Question:
Above is a simplification of what my model looks like. My app has a 'NSWindowController' object controlling two 'NSViewController' objects for the and entities. When a user logs in to the app, they can modify user or account information by bringing up the relevant view controller. In the background I have the application periodically populating the user's logs in the application delegate on a separate thread.
I am using a separate 'NSManagedObjectContext' for the background thread and the application delegate's 'NSManagedObjectContext' for data entry in the view controllers. I would like to know a few things:
1) is this good practice? Should I create a 'NSManagedObjectContext' for each view controller and then merge the contexts whenever the user is done making changes?
2) Because the entity is created in the background thread, it has it's own 'NSManagedObjectContext'. However, each log includes information from the and , which are created in the application delegate's 'NSManagedObjectContext'. This is how I am fetching a user:
'''
- (NSManagedObjectID*) fetchUser:(NSString*) userID {
NSFetchRequest *fetchRequest = [[NSFetchRequest alloc] init];
NSEntityDescription *entity = [NSEntityDescription entityForName:@"user":inManagedObjectContext:self.managedObjectContext];
/** snip **/
}
'''
This method is called by the background thread as follows:
'''
NSManagedObjectID* userObjectID = [self fetchUser:userID];
NSManagedObject* userObject = [self.logsManagedObjectContext objectWithID:userObjectID];
'''
Is what I'm doing in 'fetchUser' thread-safe? Do I need to lock the main managed object context while fetching a user in case one of the views is modifying the same user? From <URL> that I may have to do so. So far I haven't run into any problems but I don't want to leave a potential edge case.
3) When one of the view controllers makes changes to the application delegate's 'NSManagedObjectContext' it posts a notification that is handled as follows:
'''
- (void)contextDidSave:(NSNotification *)notification {
SEL selector = @selector(mergeChangesFromContextDidSaveNotification:);
[self.logManagedObectContext performSelector:selector onThread:backgroundThread withObject:notification waitUntilDone:NO];
}
'''
Is this how I should handle the merge or should I be merging the application delegate's 'NSManagedObjectContext' instead? I found that doing that (on the main thread) locked up the UI.
Any help will be appreciated.
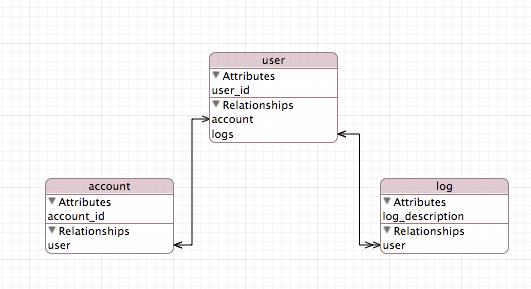
Answer: 'NSManagedObjectContext' objects are not thread-safe. This means that if you wish to access Core Data from multiple threads, you will need one for each thread (and created on the thread too). Each of these can use the same 'NSPersistentStoreCoordinator', which will serialise access to the persistent store.
This occurs because each 'NSManagedObjectContext' 'NSPersistentStoreCoordinator'. By following these rules, you should remain thread-safe.
As you're already doing, 'NSManagedObjectID' objects should be used to pass Core Data objects from one MOC to another (and by extension from one thread to another). However you are calling 'fetchUser:' which uses the MOC from your main thread, on a background one. This isn't correct. That 'fetchUser:' method call must be called from the main thread. Of course, there's nothing to stop you from retrieving the user in the background thread using the background MOC.
In summary, always make calls to an 'NSManagedObjectContext' from the thread it was created in.
The trick here is to make sure that both MOCs know about the other's saves, so you must register to receive the notifications from each context. You should then be performing the 'mergeChangesFromContextDidSaveNotification:' from the appropriate thread for the MOC. At the moment, your background context is being notified about changes from the main thread's context, but not vice versa.
Oh, and there's no need to have a separate context for each 'NSViewController'. As UI elements, their interactions with the context will occur on the same (main) thread, so sharing is fine.